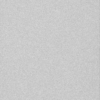
Label: dusty